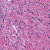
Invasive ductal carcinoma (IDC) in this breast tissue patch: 1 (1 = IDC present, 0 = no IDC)